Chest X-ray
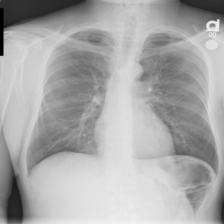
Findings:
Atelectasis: negative
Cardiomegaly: negative
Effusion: negative
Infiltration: negative
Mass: negative
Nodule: negative
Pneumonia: negative
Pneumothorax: negative
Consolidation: negative
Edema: negative
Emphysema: negative
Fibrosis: negative
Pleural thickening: negative
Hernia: negative